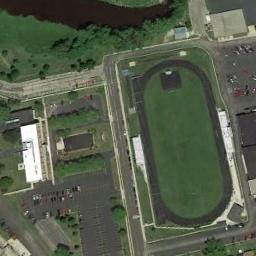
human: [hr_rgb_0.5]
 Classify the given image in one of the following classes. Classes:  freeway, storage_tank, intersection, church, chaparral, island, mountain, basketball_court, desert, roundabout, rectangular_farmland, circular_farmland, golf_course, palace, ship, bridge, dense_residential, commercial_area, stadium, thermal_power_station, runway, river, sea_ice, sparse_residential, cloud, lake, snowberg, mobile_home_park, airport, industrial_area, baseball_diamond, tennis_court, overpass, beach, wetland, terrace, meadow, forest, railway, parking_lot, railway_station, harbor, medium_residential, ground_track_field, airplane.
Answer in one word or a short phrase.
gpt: ground_track_field